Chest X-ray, AP view. Patient: 52 years old, sex M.
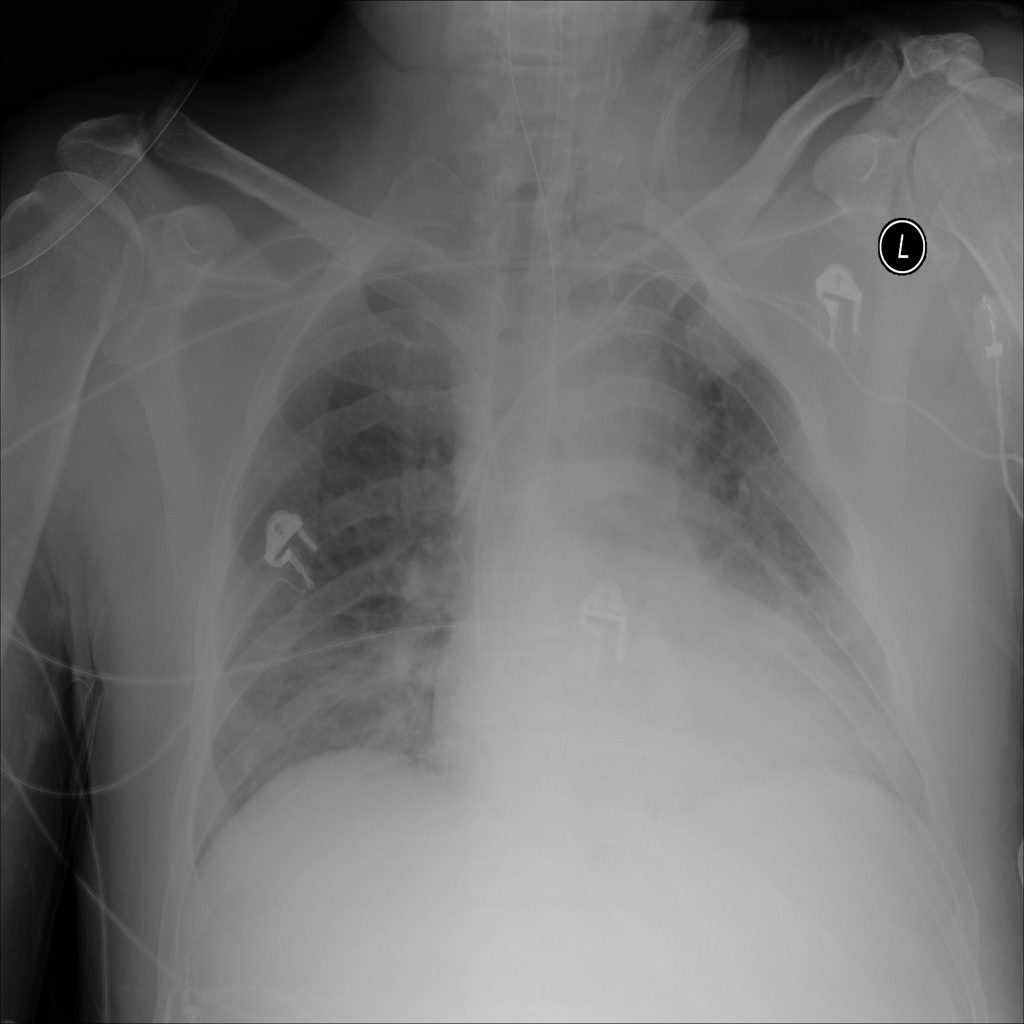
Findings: Infiltration